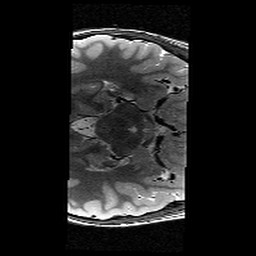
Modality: T2w
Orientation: axial
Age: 13
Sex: female
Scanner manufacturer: siemens
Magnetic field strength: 3 T
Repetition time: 9.23 s
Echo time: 0.067 s